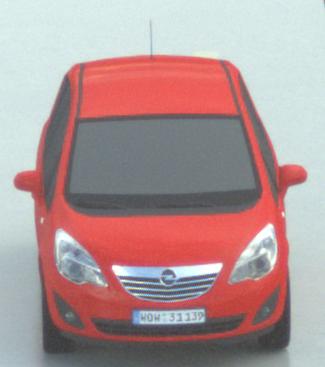
Make: Opel
Model: Meriva 1.4
Detailed model: Meriva (B)
Model produced from: 2010/05
Model produced until: 2013/11
Doors: 5
Color: red
Road condition: wet road
Daytime: morning or afternoon
Contrast: low contrast